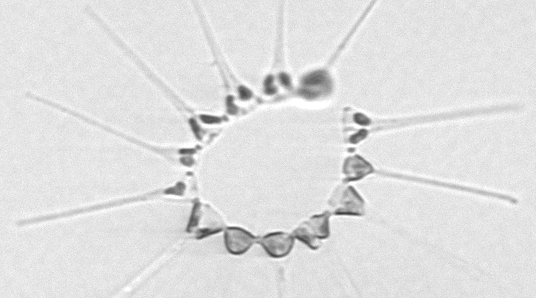
Label: Asterionellopsis_glacialis